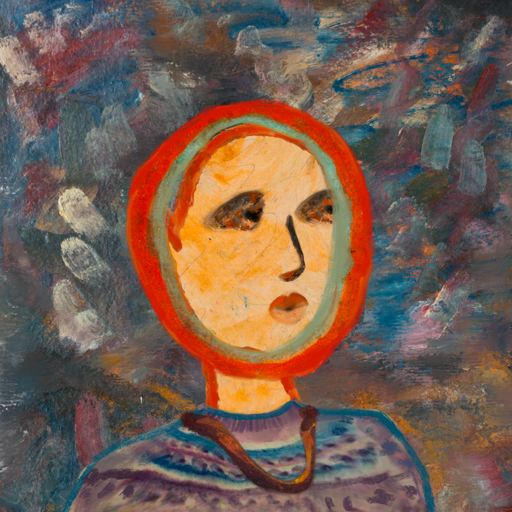
Background: Boggyland, Head And Neck Side: Experience, Face Side: Gypsy_Queen, Bust: HillGirl, Hair Side: Sisters, Head Accessory: Blank, Second Necklace: Comrade, Necklace: Blank, Baby: Blank